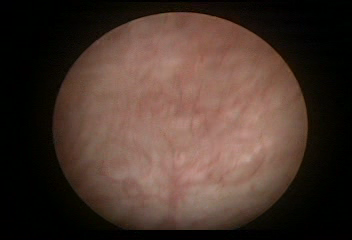
Modality: WLC
Class: Normal mucosa
Bladder cancer association: No